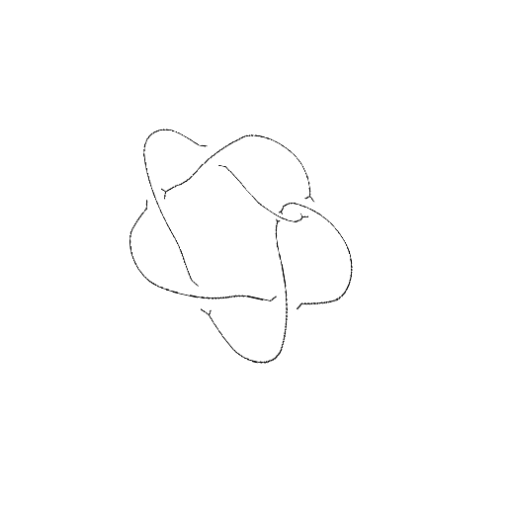
Crossing number: 6